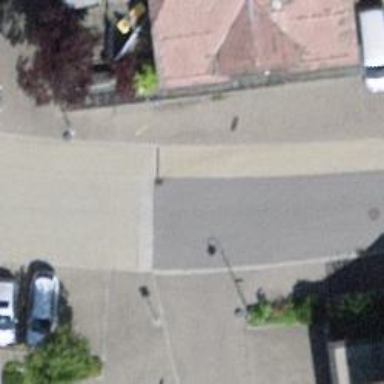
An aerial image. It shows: Asphalt road designated for service vehicles.